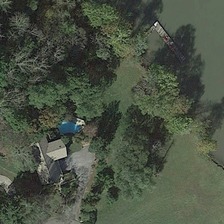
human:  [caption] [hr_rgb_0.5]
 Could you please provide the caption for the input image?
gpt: a building is surrounded by many green trees near a river with a boat in it .

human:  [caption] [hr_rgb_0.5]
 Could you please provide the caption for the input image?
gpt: a building is surrounded by many green trees near a river with a boat in it .

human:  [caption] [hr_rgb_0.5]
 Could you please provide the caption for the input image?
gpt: a building is surrounded by many green trees near a river with a boat in it .

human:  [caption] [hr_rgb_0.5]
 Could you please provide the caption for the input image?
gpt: a building is surrounded by many green trees near a river with a boat in it .

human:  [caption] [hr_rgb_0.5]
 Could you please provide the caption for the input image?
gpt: a building is surrounded by many green trees near a river with a boat in it .